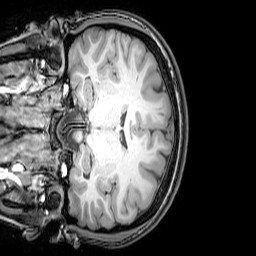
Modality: T1w
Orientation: coronal
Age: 22
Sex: female
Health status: healthy
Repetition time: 0.081 s
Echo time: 0.037 s